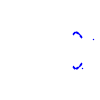
Particle: proton